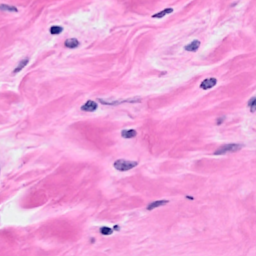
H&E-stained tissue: Breast